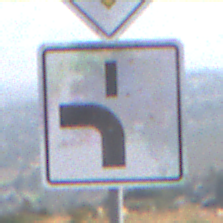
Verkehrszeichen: VerlaufVorfahrtsstrasse5
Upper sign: Vorfahrtsstrasse
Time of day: Midday
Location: Outdoor (Nature)
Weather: PartlyCloudy
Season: NotSpecified
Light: Natural